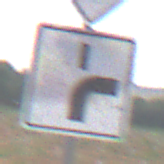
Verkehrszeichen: VerlaufVorfahrtsstrasse8
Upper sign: Vorfahrtsstrasse
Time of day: SunriseSunset
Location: Outdoor (Nature)
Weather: PartlyCloudy
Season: NotSpecified
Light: Natural